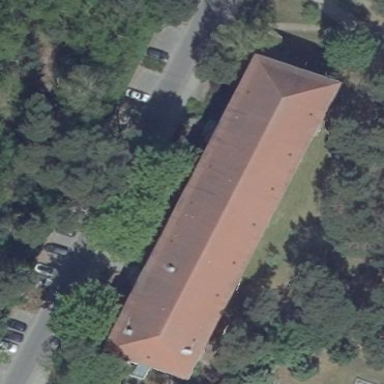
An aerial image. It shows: University building with hipped roof shape.